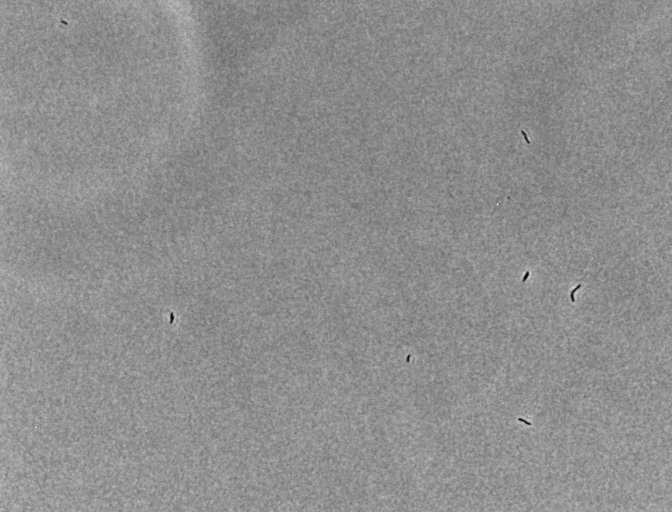
Phase contrast microscopy, 20x objective, 3 h incubation